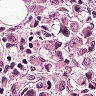
Metastatic tissue present: yes